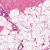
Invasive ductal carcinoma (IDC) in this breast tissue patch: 0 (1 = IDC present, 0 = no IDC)